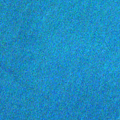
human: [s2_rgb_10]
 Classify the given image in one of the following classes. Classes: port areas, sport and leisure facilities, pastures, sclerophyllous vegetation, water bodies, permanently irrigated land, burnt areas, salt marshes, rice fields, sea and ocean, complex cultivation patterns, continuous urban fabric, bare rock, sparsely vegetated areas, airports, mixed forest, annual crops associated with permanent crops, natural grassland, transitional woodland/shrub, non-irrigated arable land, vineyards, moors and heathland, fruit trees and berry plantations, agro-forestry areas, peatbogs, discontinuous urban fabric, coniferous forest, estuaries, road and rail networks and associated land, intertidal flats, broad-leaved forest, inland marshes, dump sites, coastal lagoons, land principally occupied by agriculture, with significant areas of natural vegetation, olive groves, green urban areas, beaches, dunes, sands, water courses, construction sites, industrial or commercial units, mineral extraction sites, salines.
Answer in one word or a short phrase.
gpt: sea and ocean